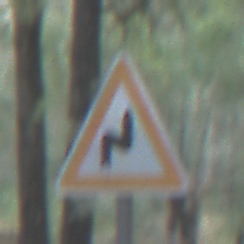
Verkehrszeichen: DoppelkurveRechts
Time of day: SunriseSunset
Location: Outdoor (Nature)
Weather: NotSpecified
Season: Autumn
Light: Natural